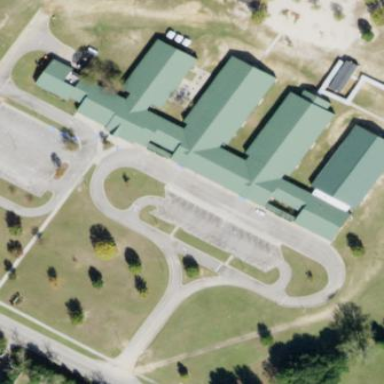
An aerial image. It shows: School.